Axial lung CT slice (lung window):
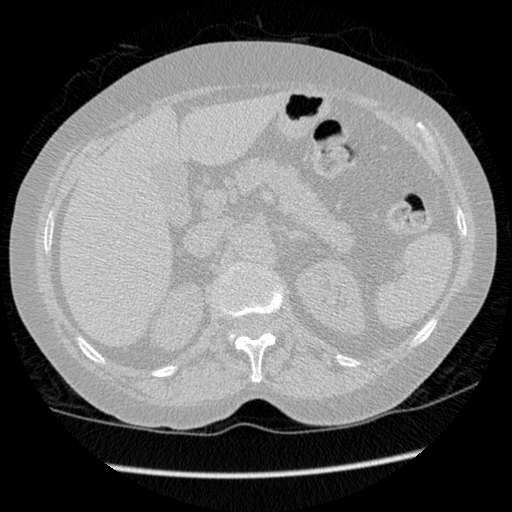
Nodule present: no